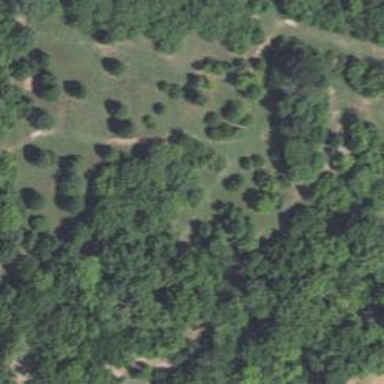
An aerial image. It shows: Disc golf tee area.